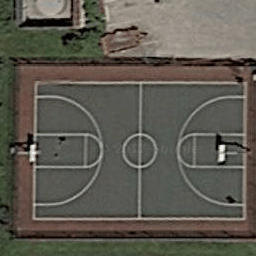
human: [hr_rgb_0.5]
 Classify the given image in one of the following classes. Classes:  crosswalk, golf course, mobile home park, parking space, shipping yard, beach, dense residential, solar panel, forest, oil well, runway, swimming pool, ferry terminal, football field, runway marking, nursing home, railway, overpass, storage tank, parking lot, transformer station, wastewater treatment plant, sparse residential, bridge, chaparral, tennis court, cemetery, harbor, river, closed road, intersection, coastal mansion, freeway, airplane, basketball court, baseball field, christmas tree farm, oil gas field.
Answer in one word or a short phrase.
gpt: basketball court